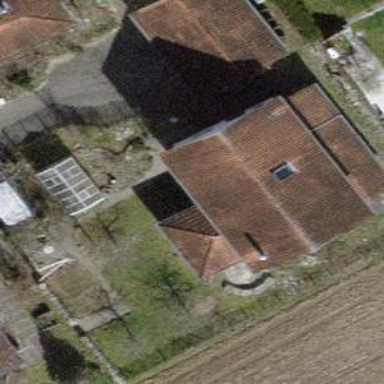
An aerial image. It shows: Building with tile roof.